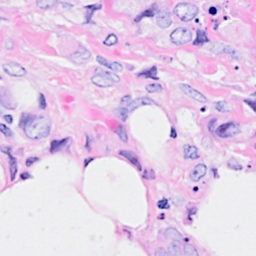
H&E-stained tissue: Breast